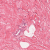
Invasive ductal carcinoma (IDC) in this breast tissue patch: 0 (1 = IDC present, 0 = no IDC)